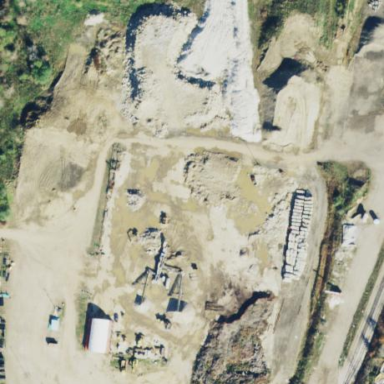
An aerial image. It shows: Brownfield site.